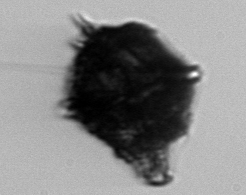
Label: Gonyaulax